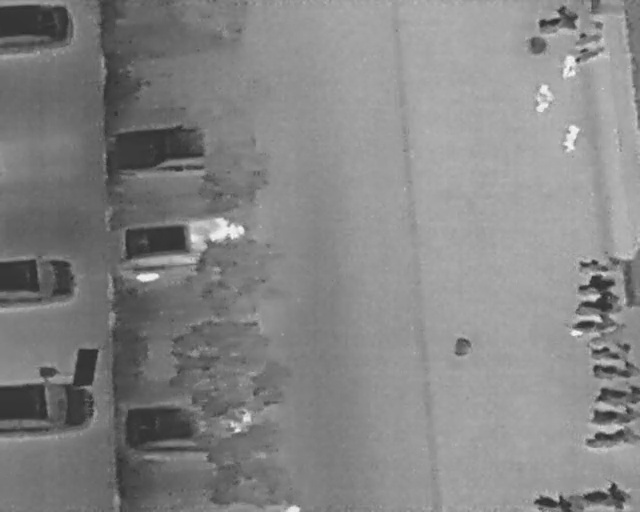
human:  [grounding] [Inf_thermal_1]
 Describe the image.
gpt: In the satellite image, there is  <ref>2 large car </ref> <box>[[1, -2, 10, 12, 2], [22, 17, 30, 41, 177]]</box> located at top left,  <ref>2 large car </ref> <box>[[1, 46, 10, 62, 2], [24, 34, 32, 61, 175]]</box> located at left,  <ref>2 large car </ref> <box>[[2, 70, 12, 89, 2], [25, 70, 32, 95, 178]]</box> located at bottom left,  <ref>3 large person </ref> <box>[[86, 11, 91, 14, 2], [82, 16, 87, 20, 3], [86, 25, 91, 28, 11]]</box> located at top right,  <ref>1 large bicycle </ref> <box>[[85, 0, 89, 8, 173]]</box> located at top right,  <ref>2 medium bicycle </ref> <box>[[90, 4, 93, 9, 164], [90, 6, 93, 13, 164]]</box> located at top right,  <ref>2 medium bicycle </ref> <box>[[91, 48, 93, 55, 2], [91, 51, 94, 59, 166]]</box> located at right,  <ref>3 large bicycle </ref> <box>[[91, 54, 94, 63, 176], [91, 58, 94, 68, 176], [93, 63, 97, 73, 176]]</box> located at right,  <ref>5 large bicycle </ref> <box>[[94, 67, 97, 76, 2], [94, 72, 98, 81, 2], [94, 76, 97, 86, 2], [93, 79, 97, 90, 2], [92, 91, 97, 101, 2]]</box> located at bottom right,  <ref>1 medium bicycle </ref> <box>[[84, 94, 87, 101, 2]]</box> located at bottom right.